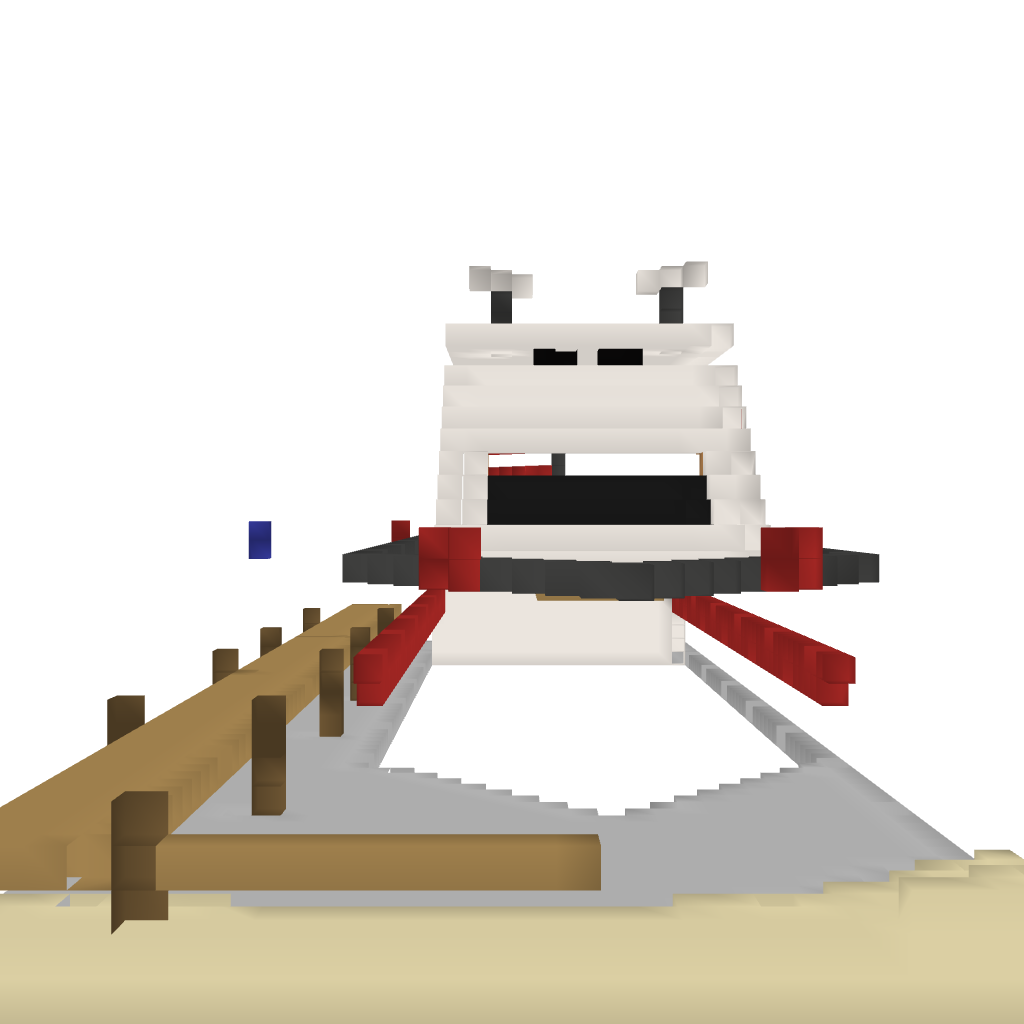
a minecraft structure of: medium size yacht